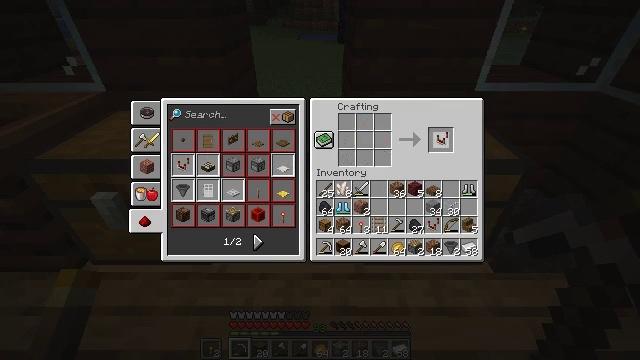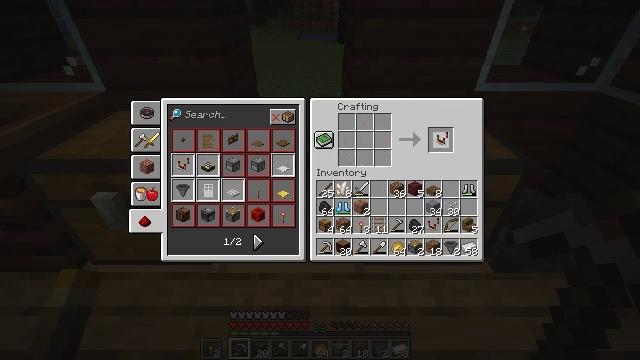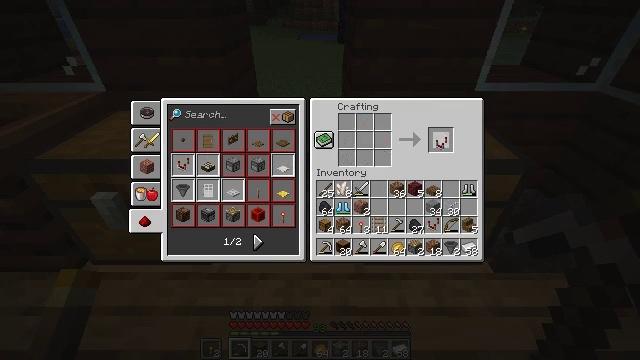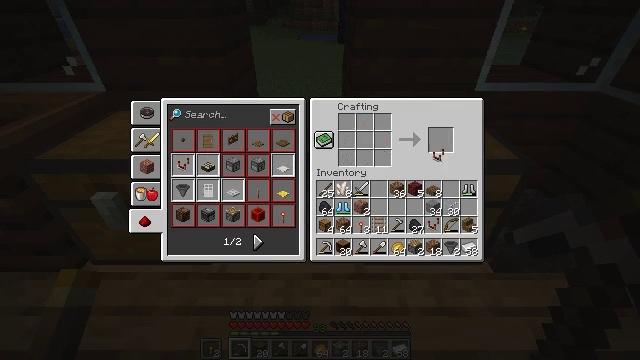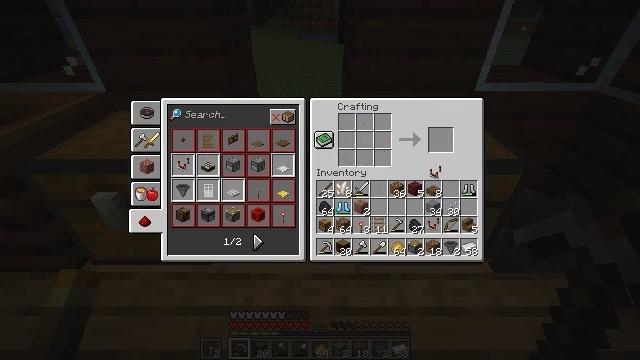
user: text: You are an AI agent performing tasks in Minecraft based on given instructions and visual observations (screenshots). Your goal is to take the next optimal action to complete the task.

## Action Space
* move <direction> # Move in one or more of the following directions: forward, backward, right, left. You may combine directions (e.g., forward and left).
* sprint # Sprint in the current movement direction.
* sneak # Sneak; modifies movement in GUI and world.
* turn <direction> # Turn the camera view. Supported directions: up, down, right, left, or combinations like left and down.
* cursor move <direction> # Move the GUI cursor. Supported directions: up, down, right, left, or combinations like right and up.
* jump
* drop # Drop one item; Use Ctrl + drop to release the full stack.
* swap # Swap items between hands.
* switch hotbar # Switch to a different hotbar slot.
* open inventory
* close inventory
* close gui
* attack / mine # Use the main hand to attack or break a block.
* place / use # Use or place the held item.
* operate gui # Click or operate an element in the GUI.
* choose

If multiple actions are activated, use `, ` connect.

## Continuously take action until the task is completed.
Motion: motion action
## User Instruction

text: Use the crafting table to create a comparator.
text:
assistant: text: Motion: operate gui
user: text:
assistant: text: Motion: no_op
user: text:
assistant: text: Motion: cursor move down
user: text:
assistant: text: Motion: cursor move down
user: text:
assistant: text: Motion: no_op